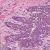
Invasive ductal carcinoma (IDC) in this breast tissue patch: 0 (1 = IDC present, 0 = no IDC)